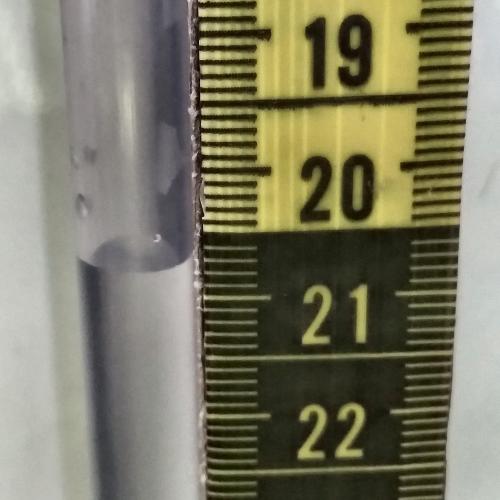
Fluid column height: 20.7 cm